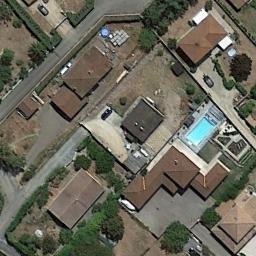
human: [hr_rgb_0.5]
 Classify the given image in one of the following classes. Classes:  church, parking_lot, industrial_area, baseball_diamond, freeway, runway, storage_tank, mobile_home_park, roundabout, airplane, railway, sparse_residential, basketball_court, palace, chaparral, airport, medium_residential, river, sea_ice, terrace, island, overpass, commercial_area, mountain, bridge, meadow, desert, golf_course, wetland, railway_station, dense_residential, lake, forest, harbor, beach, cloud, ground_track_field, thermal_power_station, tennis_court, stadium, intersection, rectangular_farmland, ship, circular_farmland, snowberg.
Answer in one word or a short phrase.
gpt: medium_residential